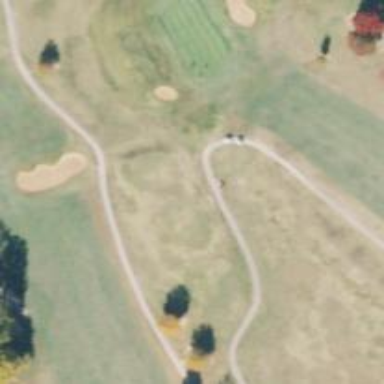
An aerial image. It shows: Golf hole.